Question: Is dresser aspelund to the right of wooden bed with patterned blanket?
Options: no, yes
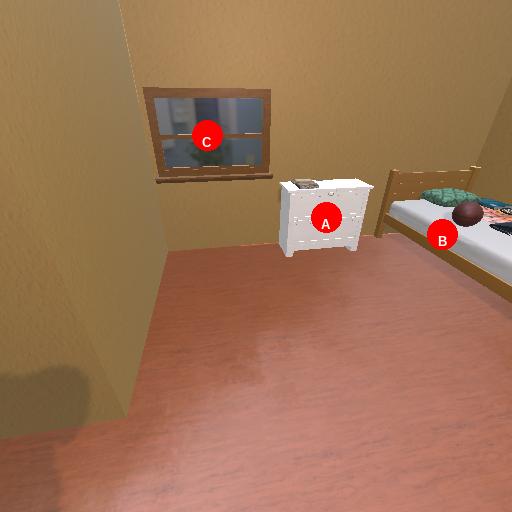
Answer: no